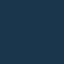
Land use / land cover: SeaLake